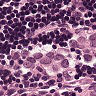
Metastatic tissue present: yes